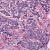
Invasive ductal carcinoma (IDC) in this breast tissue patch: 1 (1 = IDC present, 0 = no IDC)